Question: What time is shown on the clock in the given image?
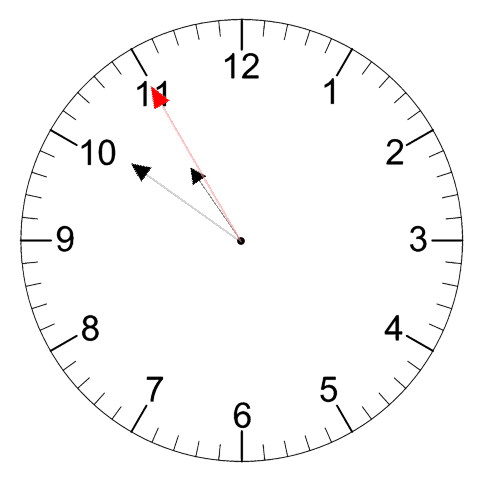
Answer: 10:50:55